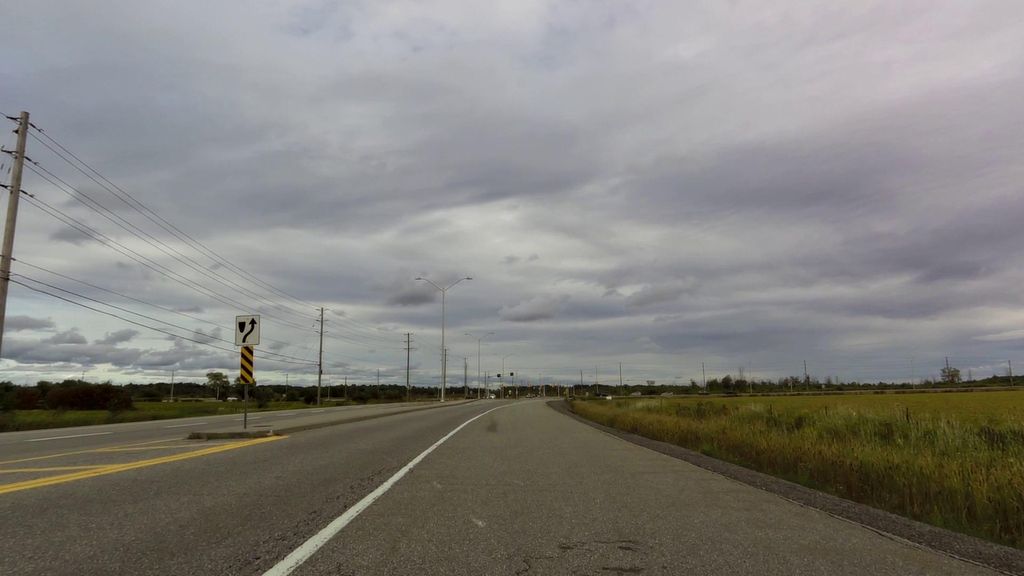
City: ottawa-gatineau